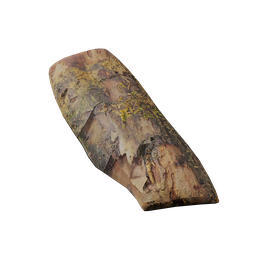
Label: nature